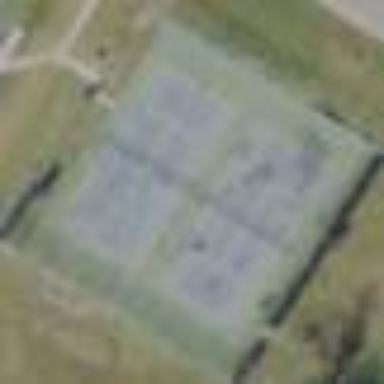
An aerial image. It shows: Tennis court in leisure pitch.